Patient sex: M
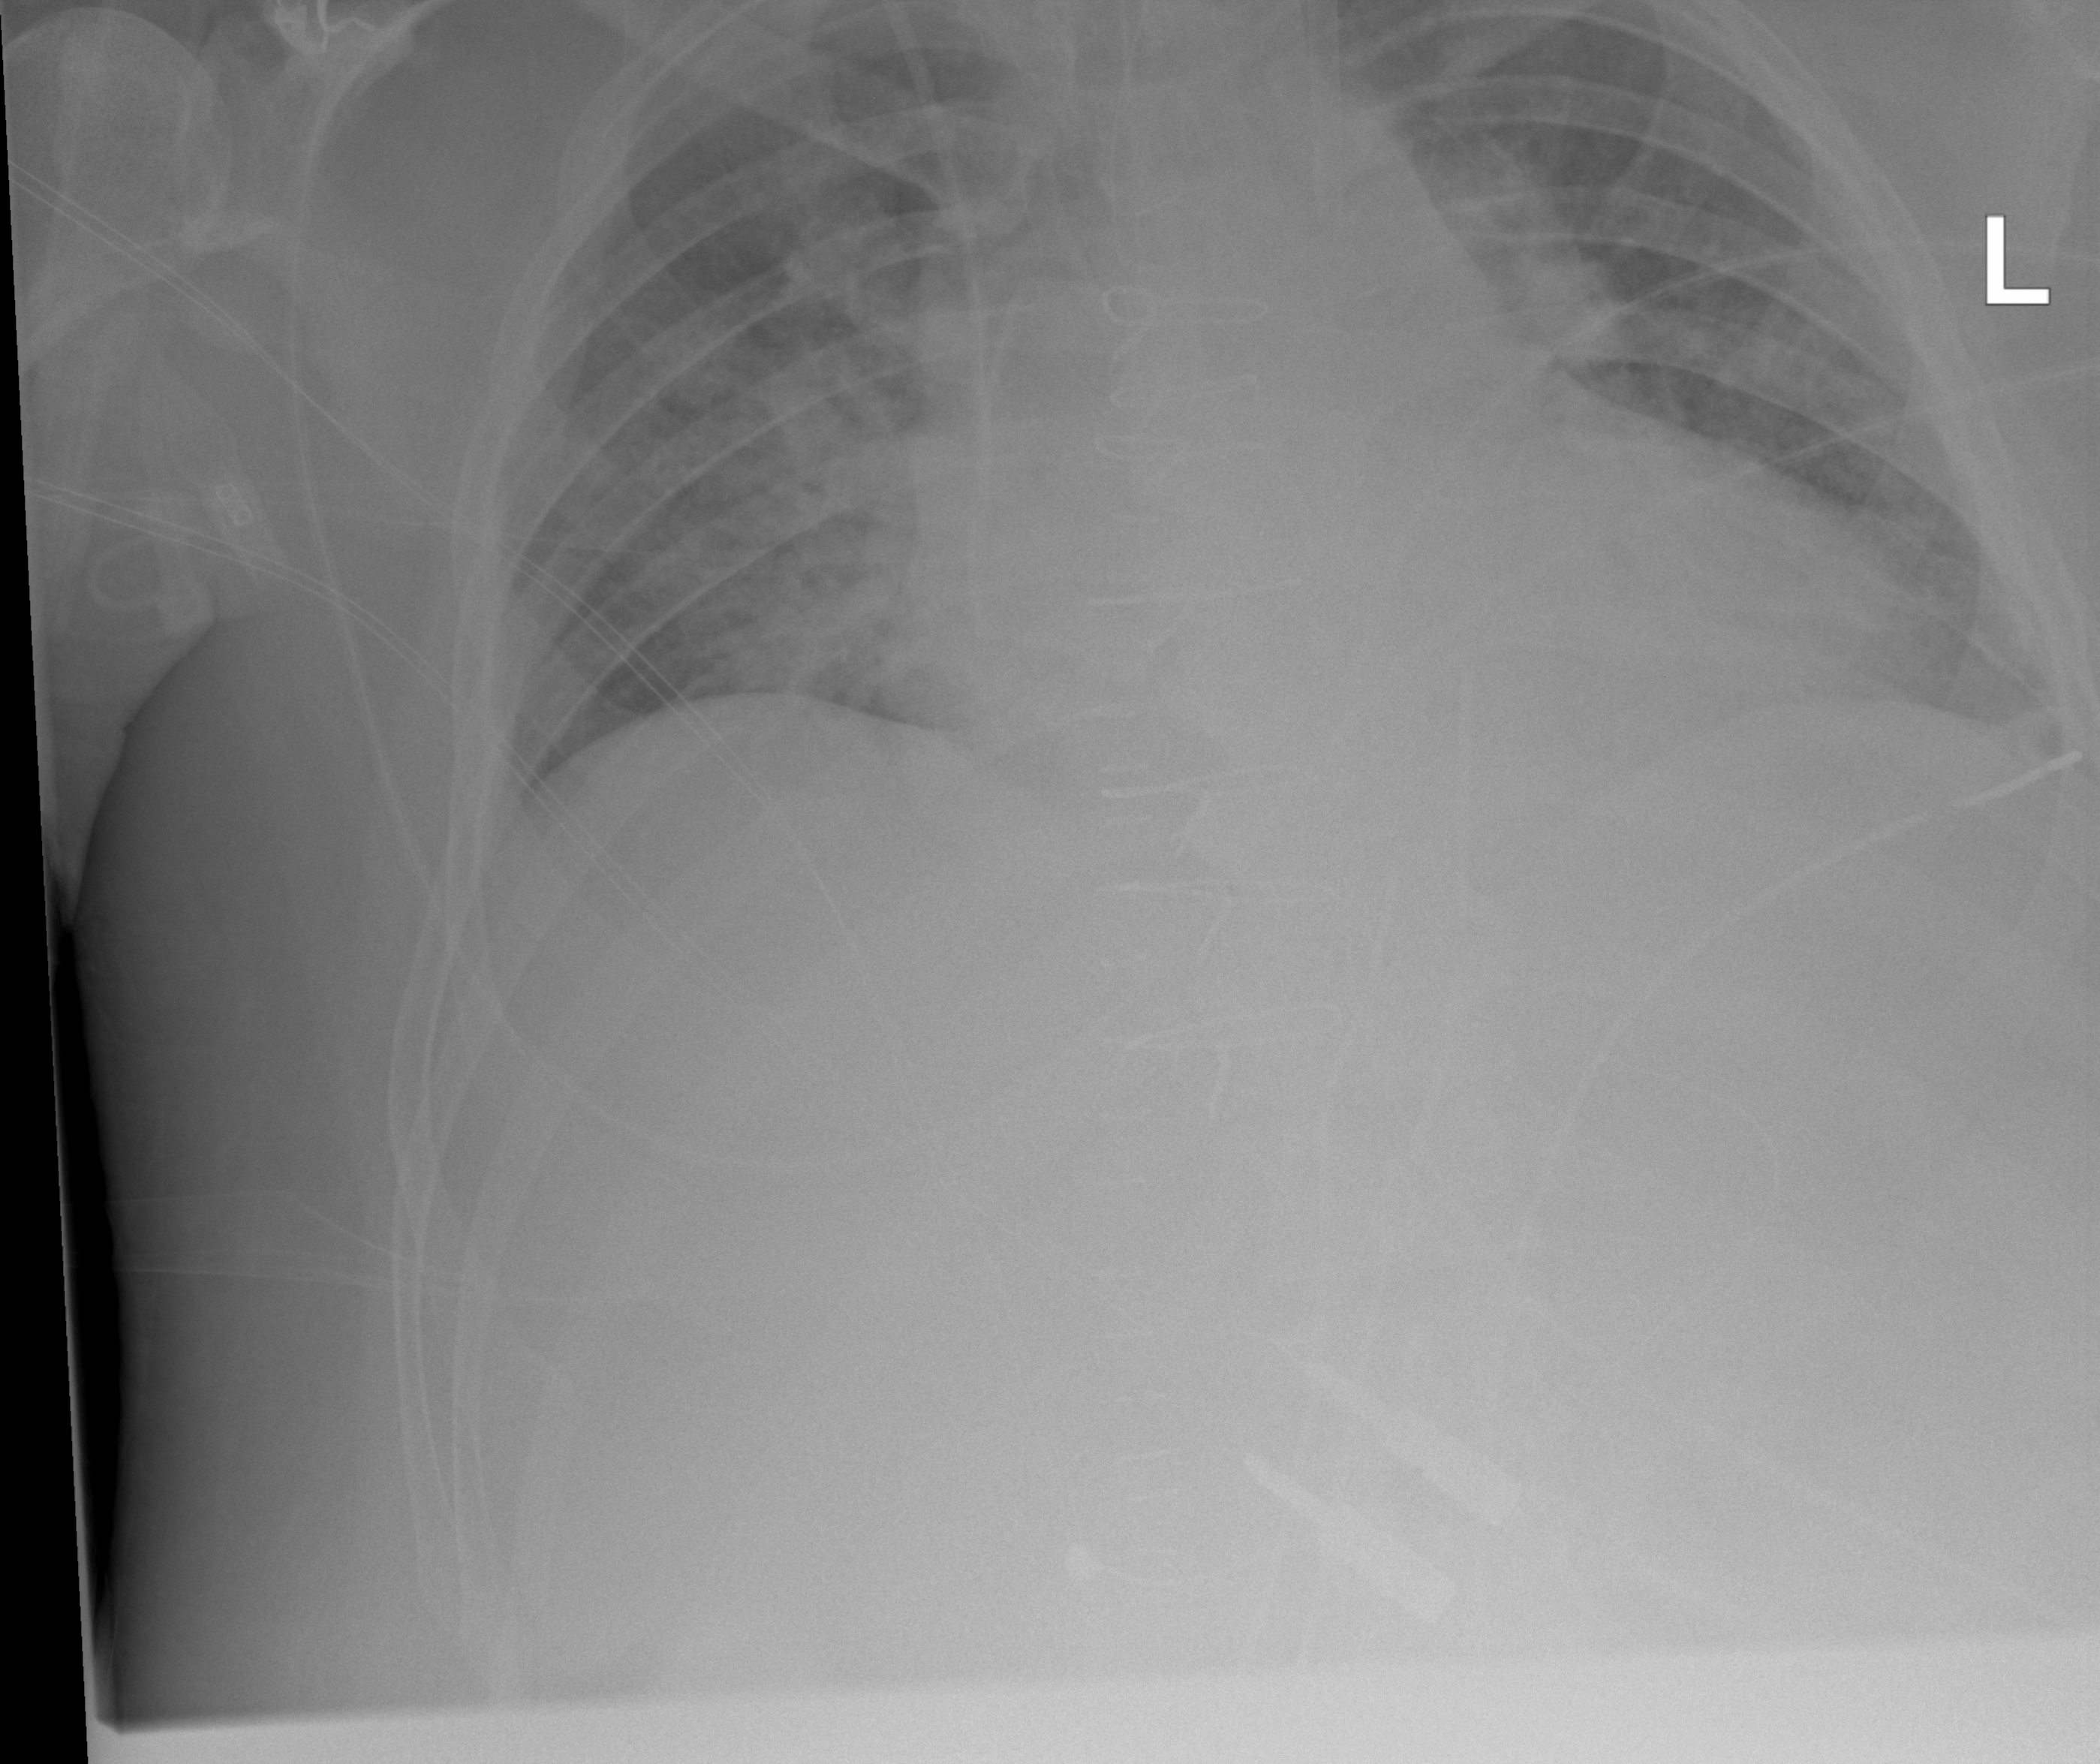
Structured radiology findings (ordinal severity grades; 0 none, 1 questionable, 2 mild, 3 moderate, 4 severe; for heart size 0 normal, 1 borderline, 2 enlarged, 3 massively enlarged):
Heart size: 2
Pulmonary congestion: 2
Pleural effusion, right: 0
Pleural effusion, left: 0
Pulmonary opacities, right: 2
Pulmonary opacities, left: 0
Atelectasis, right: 2
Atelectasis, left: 0